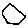
Label: hexagon